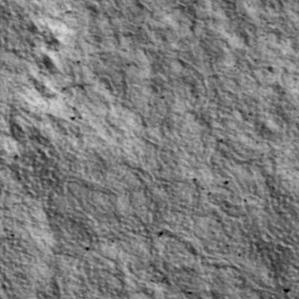
Label: non_frost